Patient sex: M
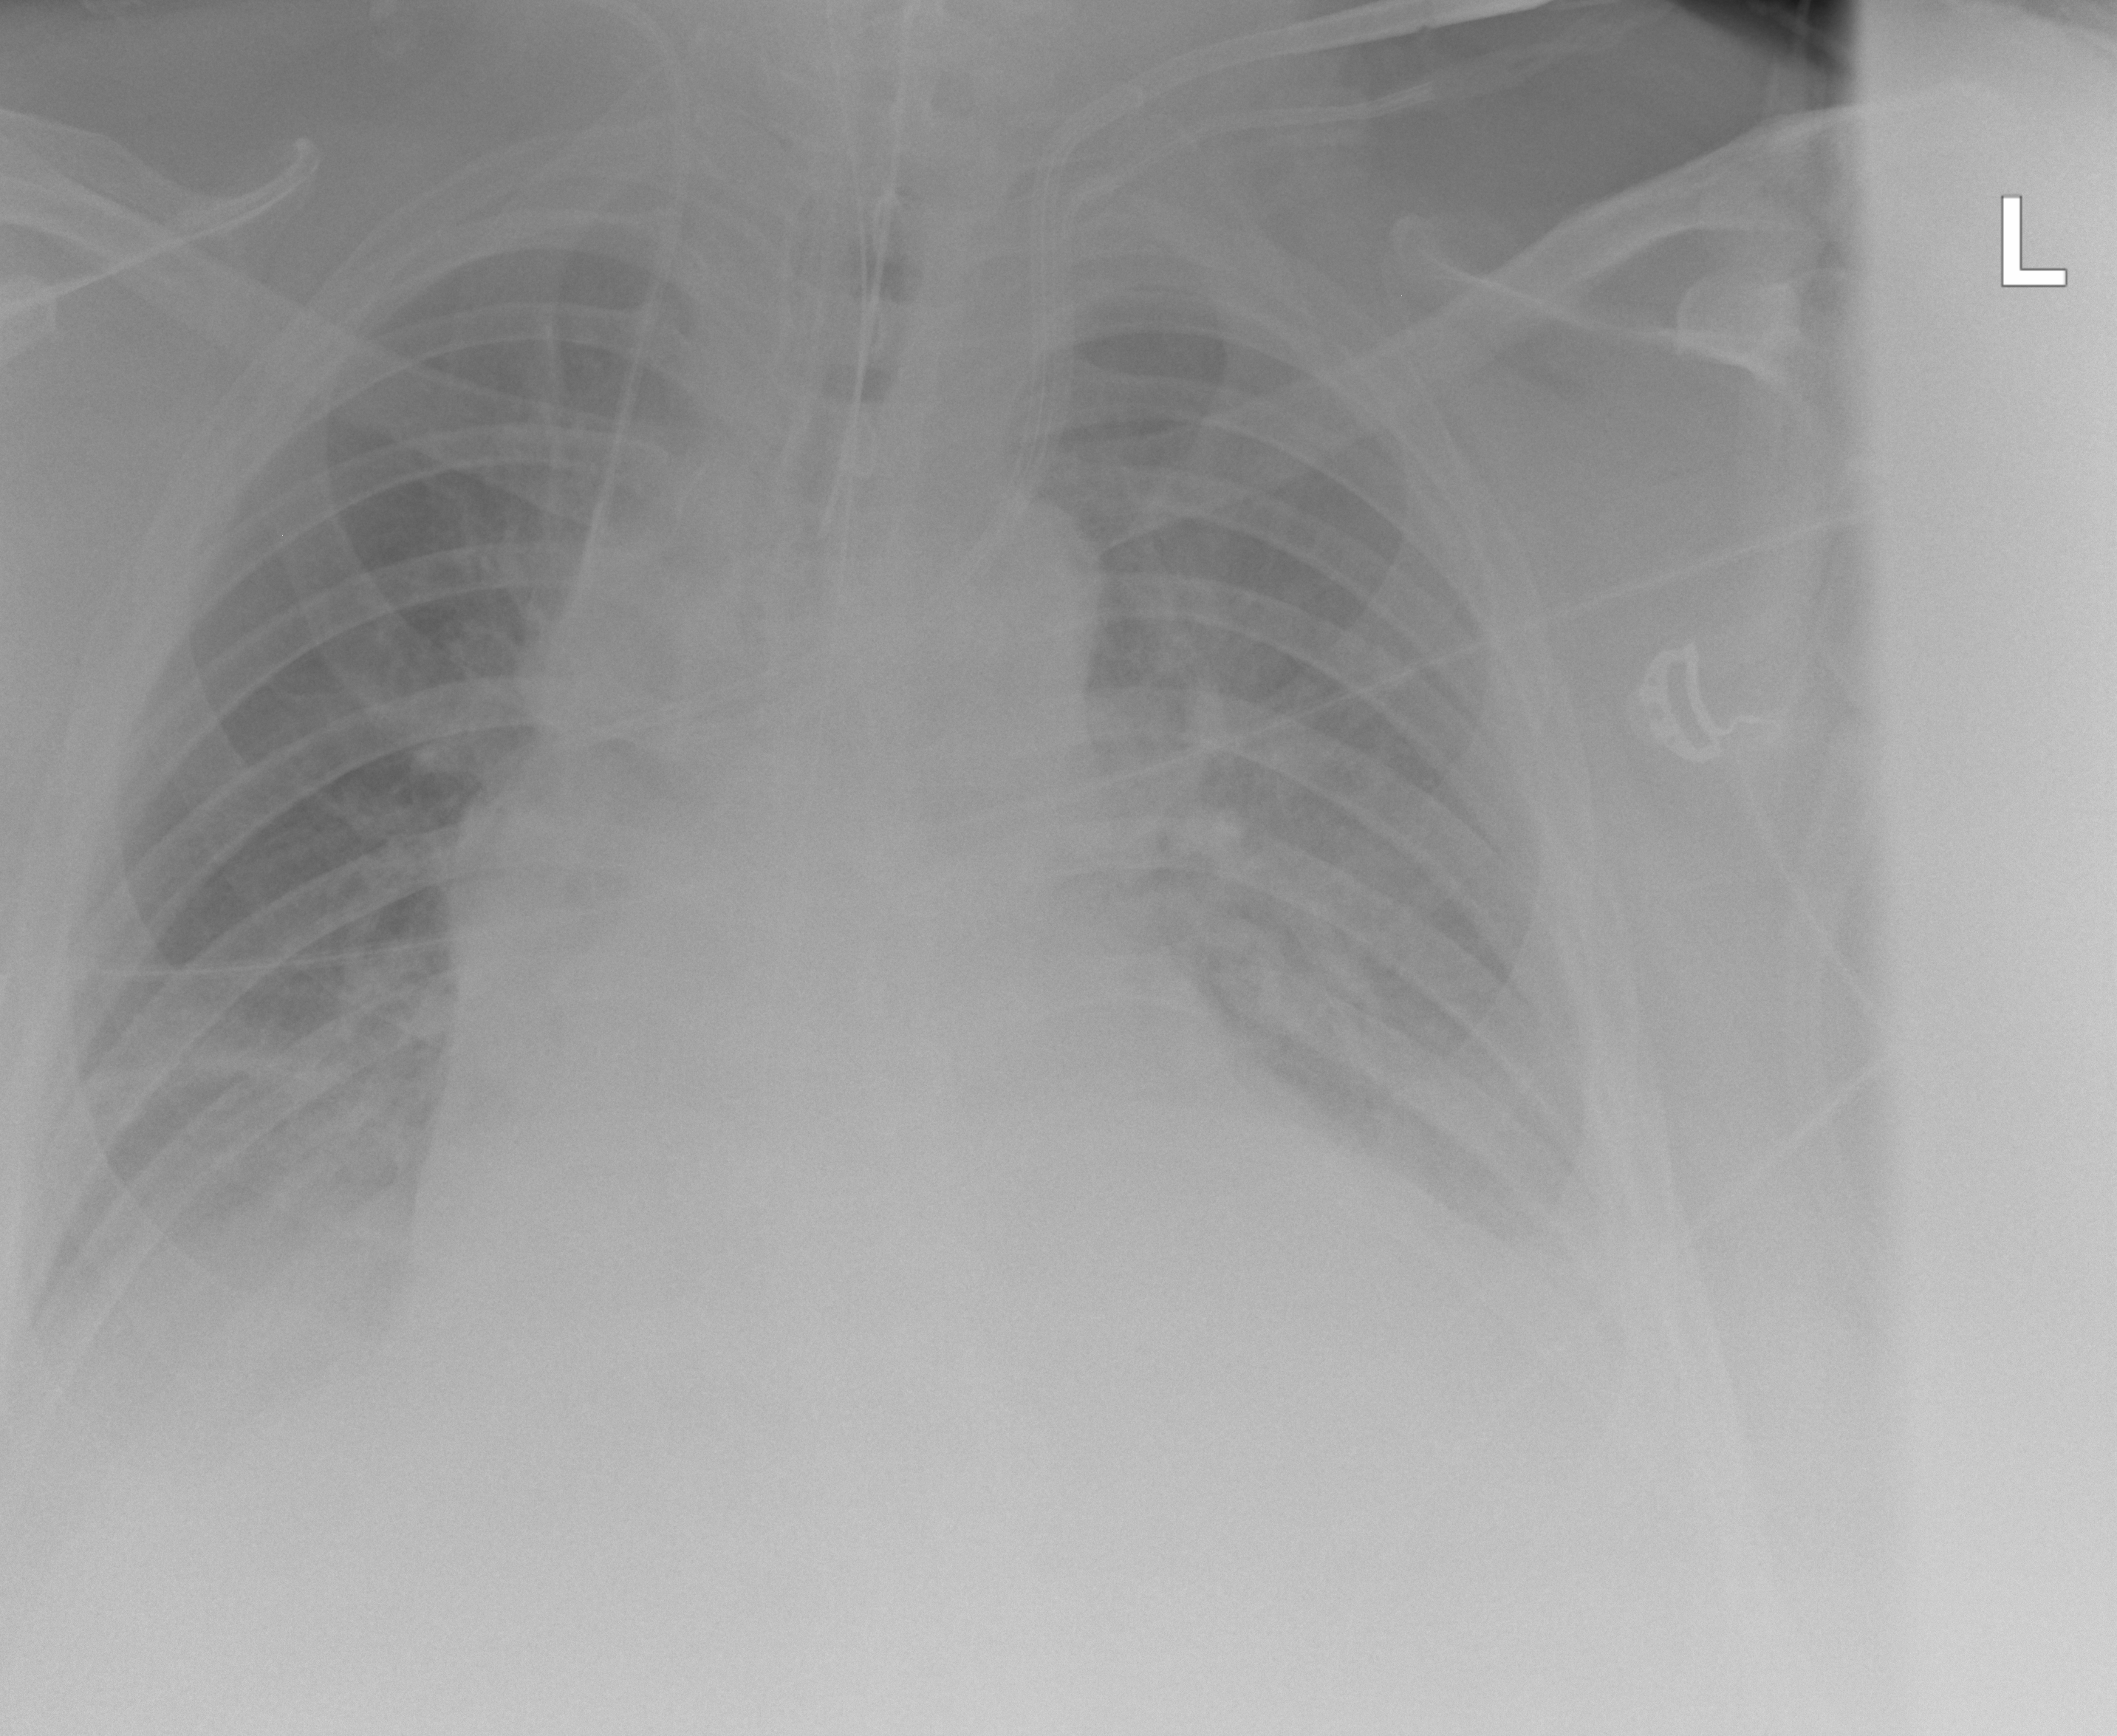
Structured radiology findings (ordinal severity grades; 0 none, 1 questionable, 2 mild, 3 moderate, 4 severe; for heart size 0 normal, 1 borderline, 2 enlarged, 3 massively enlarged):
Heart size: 2
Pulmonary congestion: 0
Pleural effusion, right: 2
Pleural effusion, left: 2
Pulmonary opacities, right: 0
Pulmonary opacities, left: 0
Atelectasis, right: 2
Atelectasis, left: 2